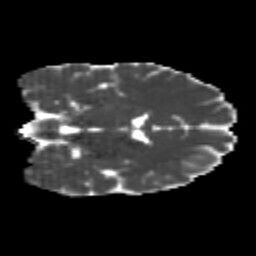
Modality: MD
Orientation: coronal
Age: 25
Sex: male
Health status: healthy
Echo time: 0.074 s